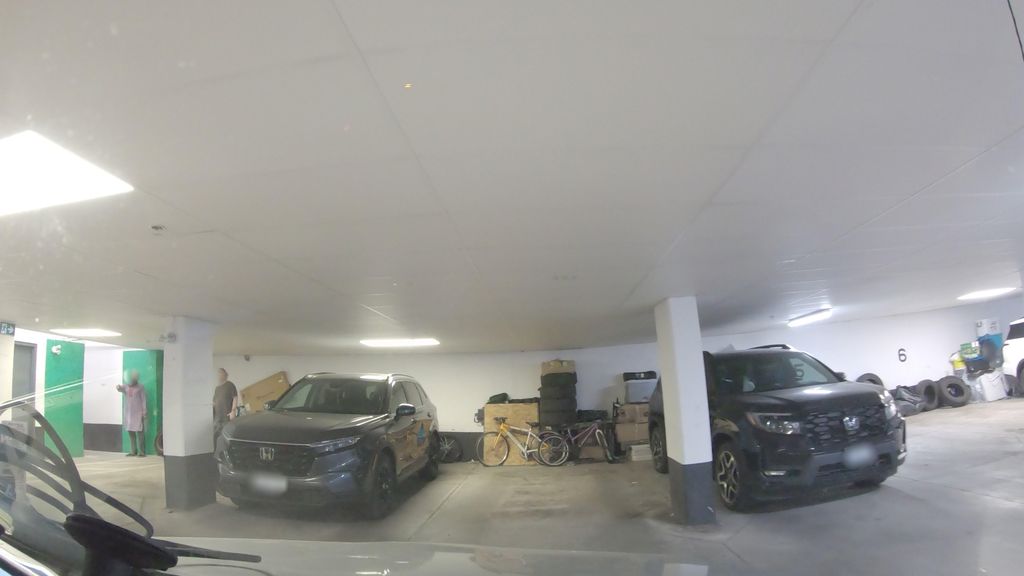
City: toronto